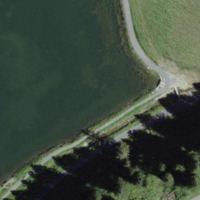
EUNIS habitat code: 24
Species observed at this site:
Equisetum sylvaticum
Potamogeton alpinus